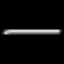
Label: line